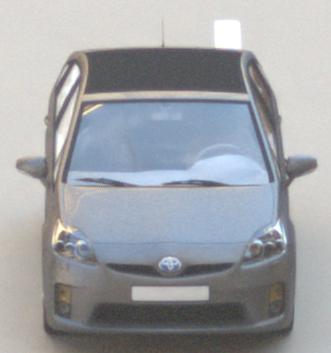
Make: Toyota
Model: Prius 1.5 Hybrid
Detailed model: Prius (HW2)
Model produced from: 2006/03
Model produced until: 2009/06
Doors: 5
Color: gray
Road condition: dry road
Daytime: morning or afternoon
Contrast: low contrast